Question:
This dropdown list is AJAX response to another page. I want to pass 2 args in 'showStuds' function onchange. One arg is (this.value), the other has to be the 'sec' attribute of selected option.
I don't get why but
'onchange='showStuds((this.value),(this.options[this.selectedIndex].getAttribute('sec')))''
is not working.
Please help.
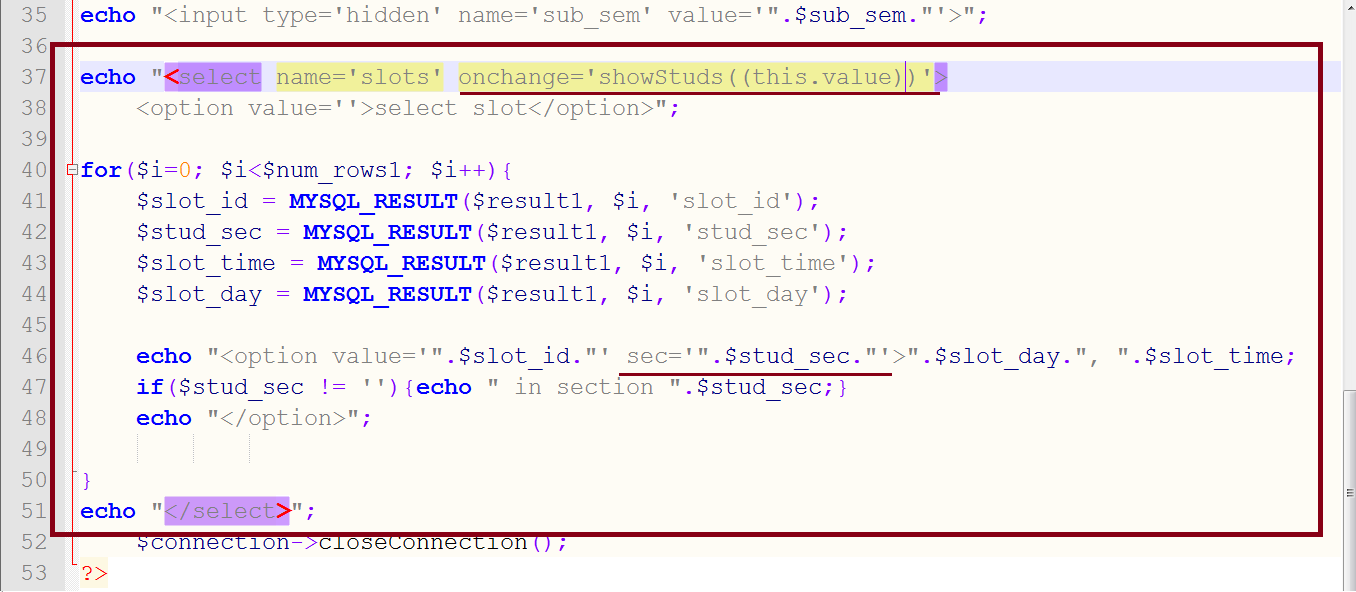
Answer: 'this' in your case is pointing to 'window' object.
You don't actually have to pass the values here, you can access it inside the function as follows:
'''
var select= document.getElementById('test1');
select.onchange = showStuds;
function showStuds(){
var value = select.options[select.selectedIndex].value;
var sec= select.options[select.selectedIndex].getAttribute('sec');
alert(value+" "+sec);
}
'''
<URL>
'()''()'